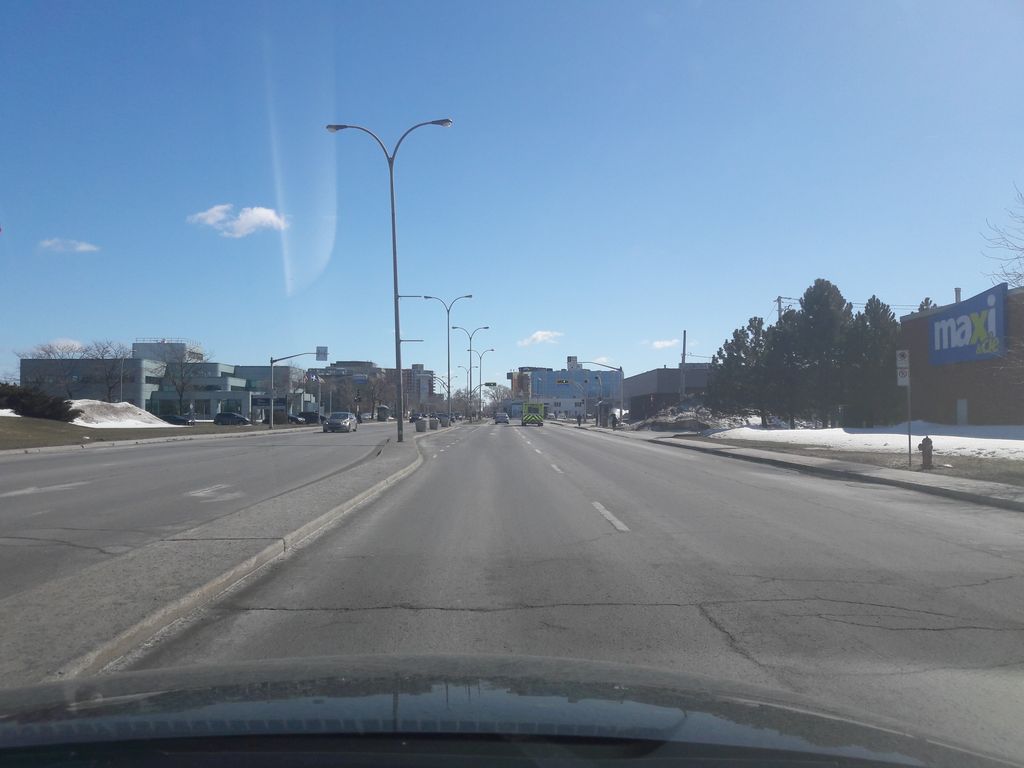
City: montreal